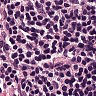
Metastatic tissue present: no